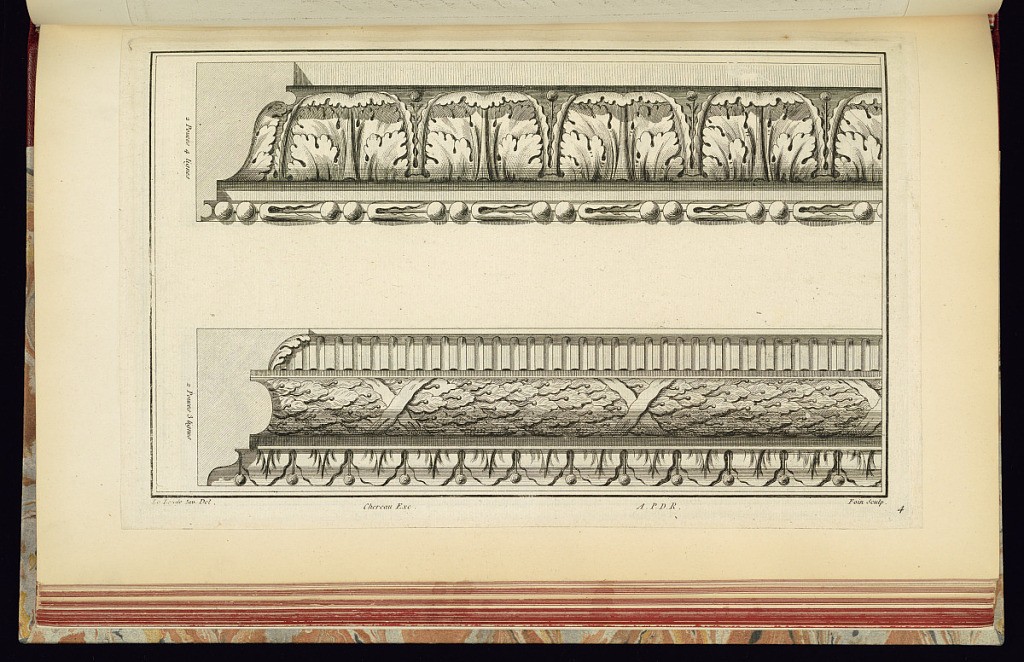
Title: Cornice Designs
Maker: Richard de Lalonde, French, active 1780–96
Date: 1775-1788
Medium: Etching on off-white laid paper
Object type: Print
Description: Two cornice designs, one above the other. The top cornice is decorated with acanthus leaves and bead and leaf ornamentation. The profile is indicated at the left side of the design, as is a scale of "2 Pouces 4 lignes." The bottom cornice is decorated with fluting, bound leaf, and lamb tongue and dart ornamentation. The profile is indicated on the left, as is a scale of "2 Pouces 3 lignes." The plate is signed and numbered but does not indicate an album letter.